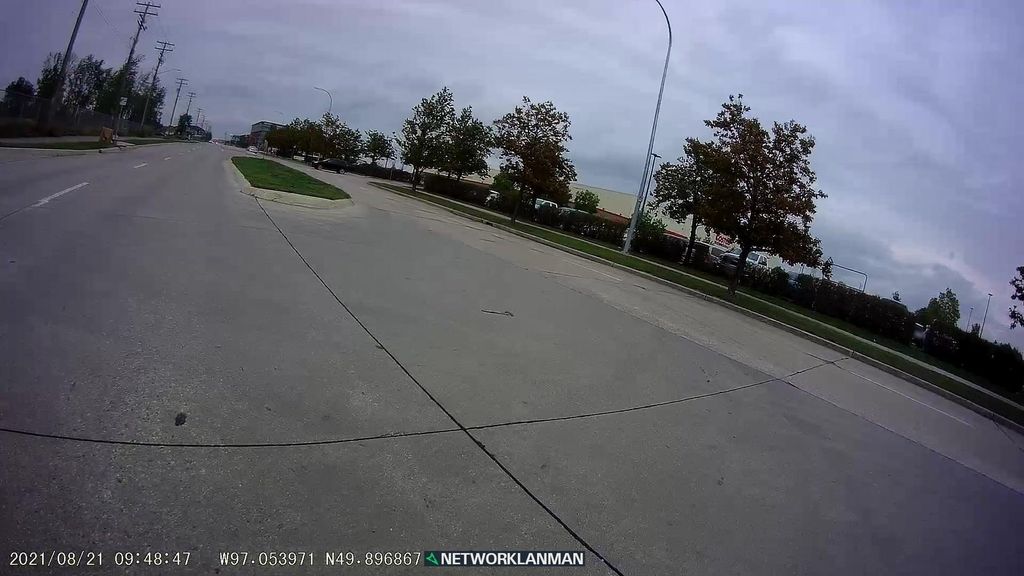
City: winnipeg